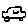
Label: car